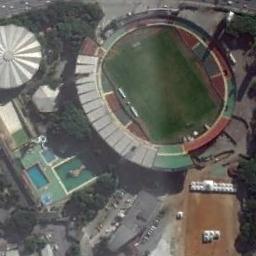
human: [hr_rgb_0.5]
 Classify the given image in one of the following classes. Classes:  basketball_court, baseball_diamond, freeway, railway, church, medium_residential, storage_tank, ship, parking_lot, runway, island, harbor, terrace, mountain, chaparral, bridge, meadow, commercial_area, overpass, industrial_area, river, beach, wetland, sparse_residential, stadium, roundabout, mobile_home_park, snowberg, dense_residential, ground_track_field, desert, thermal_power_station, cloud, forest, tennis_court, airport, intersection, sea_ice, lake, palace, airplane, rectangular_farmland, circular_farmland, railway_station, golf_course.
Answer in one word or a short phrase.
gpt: stadium